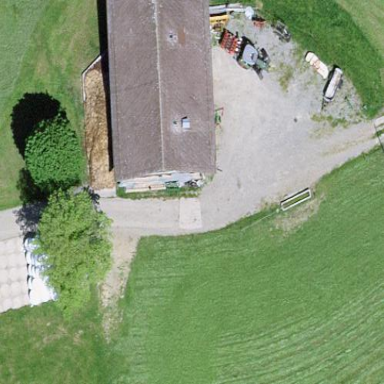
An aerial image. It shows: Farm building.